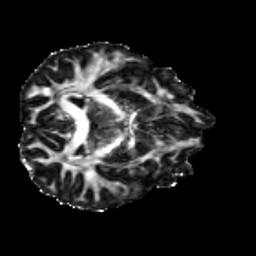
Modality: FA
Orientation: axial
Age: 27
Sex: female
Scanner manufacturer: siemens
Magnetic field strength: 3 T
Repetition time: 3.5 s
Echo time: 0.086 s